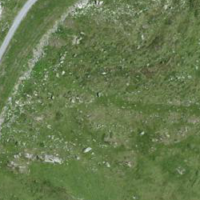
EUNIS habitat code: 26
Species observed at this site:
Apis mellifera
Rhododendron ferrugineum
Aculepeira ceropegia